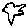
Label: bird